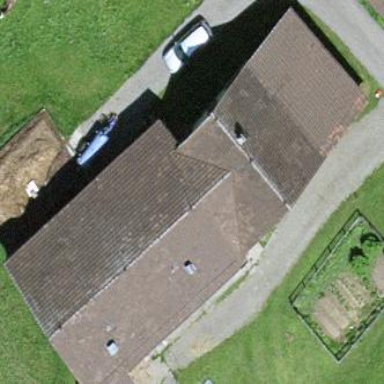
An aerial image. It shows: Farm building.